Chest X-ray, AP view. Patient: 43 years old, sex F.
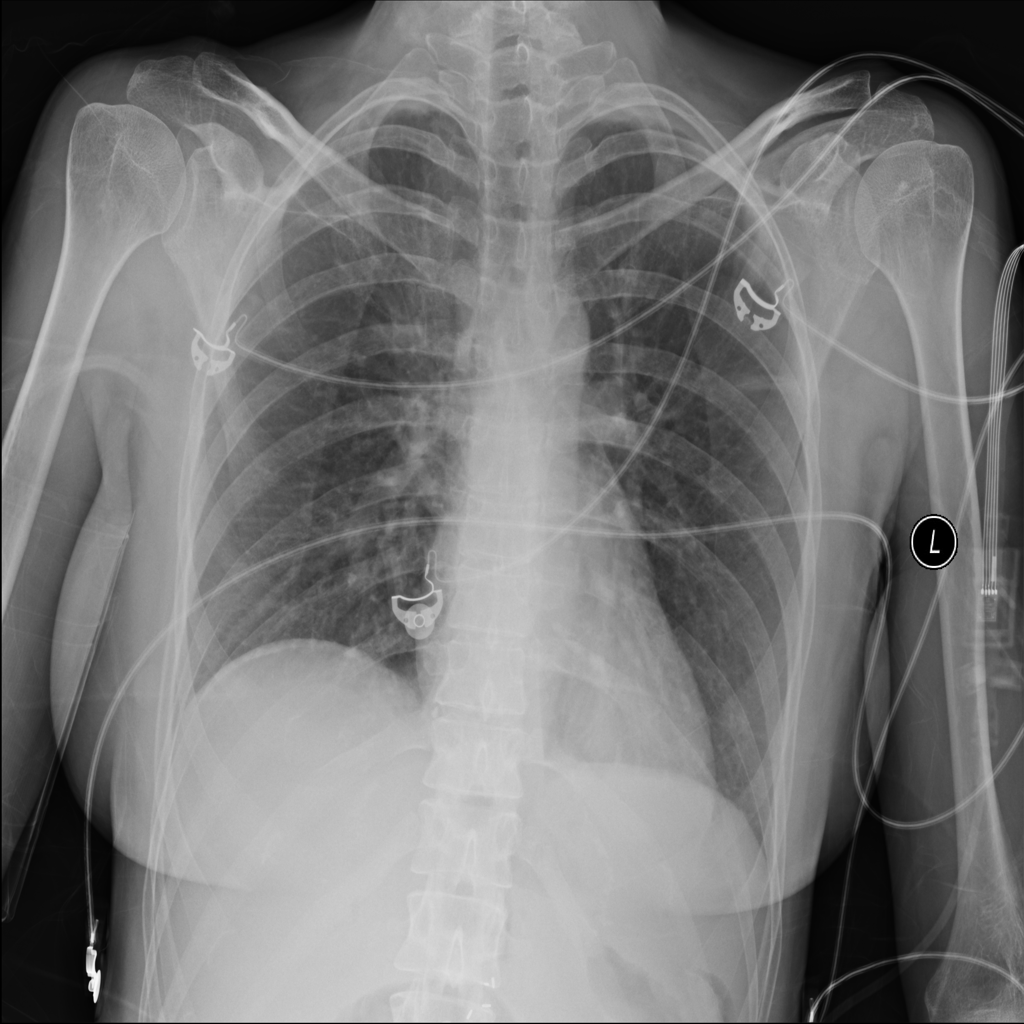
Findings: Infiltration